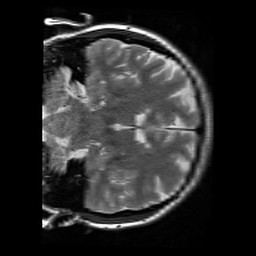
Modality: T2w
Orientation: coronal
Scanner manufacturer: siemens
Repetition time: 3.9 s
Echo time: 0.076 s